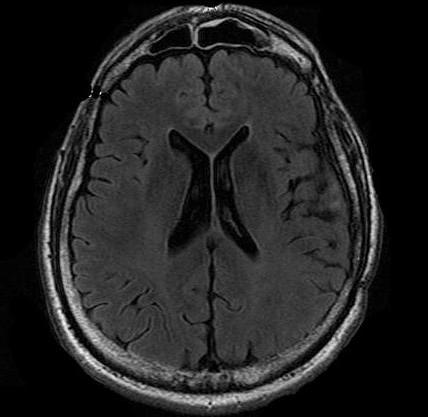
Label: notumor